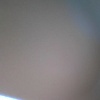
Label: space